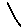
Label: line